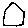
Label: hexagon